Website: crate-barrel
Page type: review-order
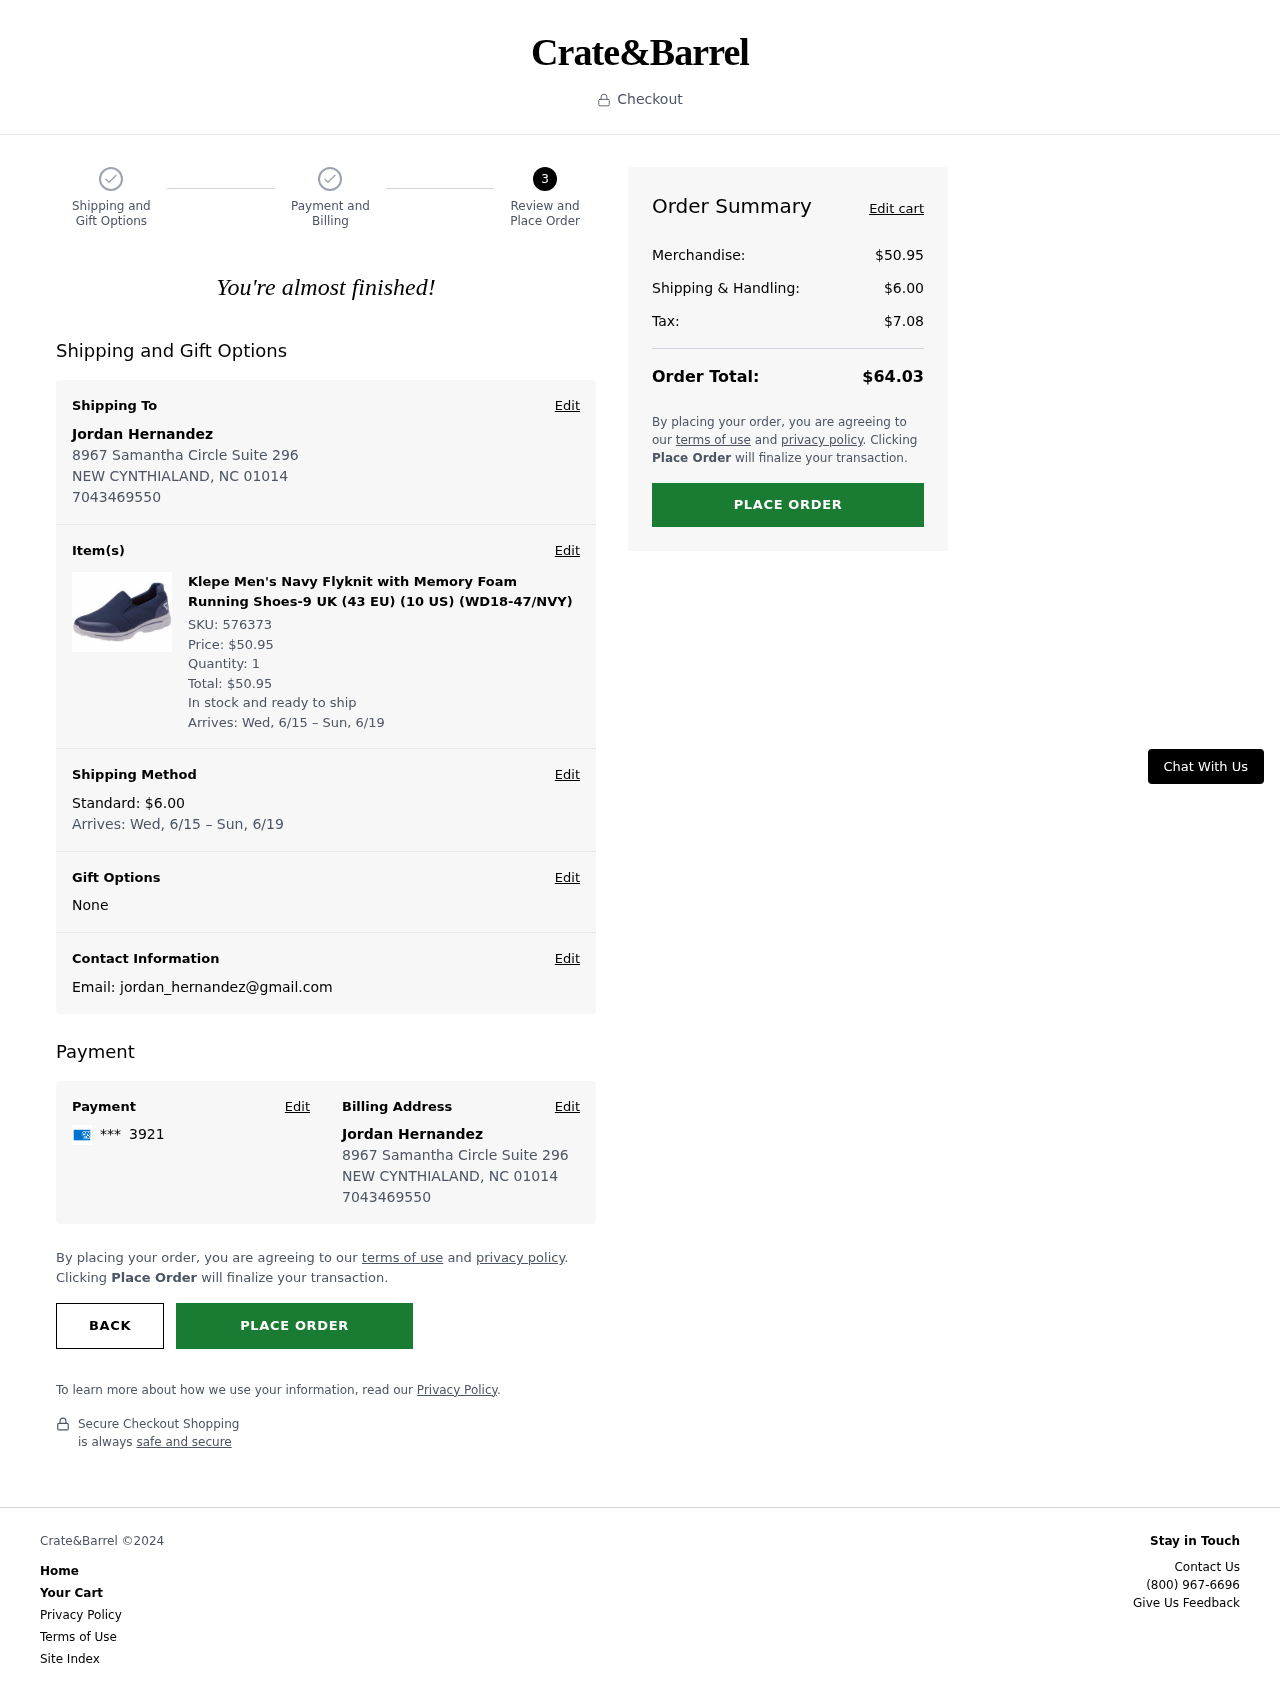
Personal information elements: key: PII_CARD_LAST4
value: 3921
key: PII_CITY
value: NEW CYNTHIALAND
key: PII_EMAIL
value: jordan_hernandez@gmail.com
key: PII_FULLNAME
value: Jordan Hernandez
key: PII_PHONE
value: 7043469550
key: PII_POSTCODE
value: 01014
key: PII_STATE_ABBR
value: NC
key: PII_STREET
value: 8967 Samantha Circle Suite 296
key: PII_FIRSTNAME
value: Jordan
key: PII_LASTNAME
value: Hernandez
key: PII_FULLNAME2
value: Jordan Hernandez
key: PII_FULLNAME3
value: Jordan Hernandez
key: PII_FIRSTNAME2
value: Jordan
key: PII_FIRSTNAME3
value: Jordan
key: PII_LASTNAME2
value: Hernandez
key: PII_LASTNAME3
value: Hernandez
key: PII_FIRSTNAME_DERIVED
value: Jordan
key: PII_LASTNAME_DERIVED
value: Hernandez
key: PII_FULLNAME_DERIVED
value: Jordan Hernandez
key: PII_NAME_FULL_DERIVED
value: Jordan Hernandez
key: PII_CITY2
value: NEW CYNTHIALAND
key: PII_POSTCODE_FULL
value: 01014
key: PII_POSTCODE_NUMERIC
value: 1014
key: PII_PHONE_LINE
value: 9550
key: PII_PHONE_SUFFIX
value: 9550
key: PII_PHONE2
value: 7043469550
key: PII_PHONE3
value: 7043469550
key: PII_PHONE_NUMERIC
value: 7043469550
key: PII_PHONE_LINE_NUMERIC
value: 9550
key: PII_PHONE_SUFFIX_NUMERIC
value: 9550
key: PII_PHONE2_NUMERIC
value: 7043469550
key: PII_PHONE3_NUMERIC
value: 7043469550
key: PII_PHONE_DIGITS
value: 7043469550
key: PII_PHONE_LAST4
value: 9550
Product elements: key: PRODUCT1_NAME
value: Klepe Men's Navy Flyknit with Memory Foam Running Shoes-9 UK (43 EU) (10 US) (WD18-47/NVY)
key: PRODUCT1_PRICE
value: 50.95
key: PRODUCT1_QUANTITY
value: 1
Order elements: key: ORDER_SKU
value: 576373
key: ORDER_ITEM_TOTAL
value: $50.95
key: ORDER_DELIVERY_DATE_ITEM
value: Wed, 6/15 – Sun, 6/19
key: ORDER_SHIPPING_COST
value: $6.00
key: ORDER_DELIVERY_DATE
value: Wed, 6/15 – Sun, 6/19
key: ORDER_SUBTOTAL
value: $50.95
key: ORDER_SHIPPING_COST_SUMMARY
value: $6.00
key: ORDER_TAX
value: $7.08
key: ORDER_TOTAL
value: $64.03